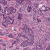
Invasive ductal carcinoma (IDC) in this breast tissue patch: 1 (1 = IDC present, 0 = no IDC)